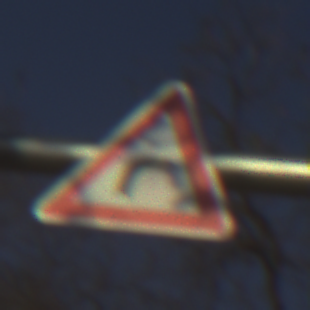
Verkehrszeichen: KurveRechts
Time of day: SunriseSunset
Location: Outdoor (Nature)
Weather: Clear
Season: NotSpecified
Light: Natural